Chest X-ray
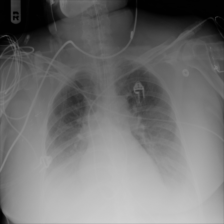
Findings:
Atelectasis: negative
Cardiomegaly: negative
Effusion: positive
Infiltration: negative
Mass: negative
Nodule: negative
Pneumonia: negative
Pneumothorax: negative
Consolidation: negative
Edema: positive
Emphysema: negative
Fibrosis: negative
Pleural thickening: negative
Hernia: negative